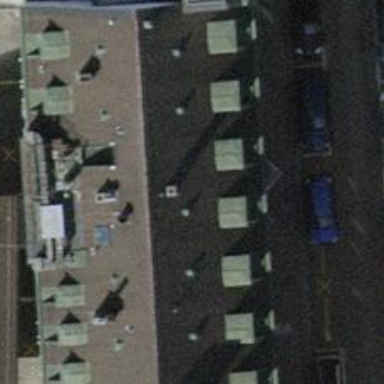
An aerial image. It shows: Hotel.